Aerial crown-view tile of a tropical tree (Barro Colorado Island, Panama), acquired 20250414:
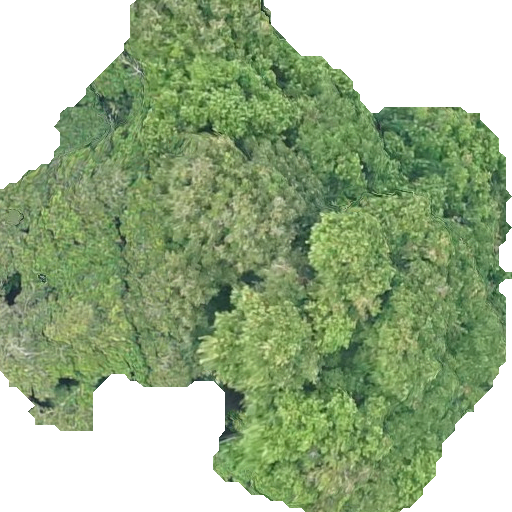
Species: Prioria copaifera
GBIF accepted scientific name: Prioria copaifera
Crown area: 281.015 m²